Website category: movie
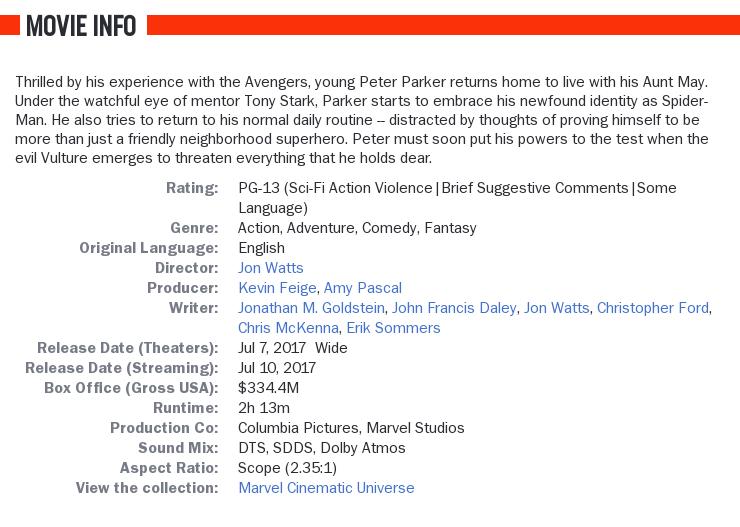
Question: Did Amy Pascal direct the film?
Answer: no

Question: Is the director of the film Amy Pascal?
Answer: no

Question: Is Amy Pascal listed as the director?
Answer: no

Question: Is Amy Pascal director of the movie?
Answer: no

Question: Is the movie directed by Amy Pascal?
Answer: no

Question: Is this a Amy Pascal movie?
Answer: no

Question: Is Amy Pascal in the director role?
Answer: no

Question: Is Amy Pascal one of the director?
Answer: no

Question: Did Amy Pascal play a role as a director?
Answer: no

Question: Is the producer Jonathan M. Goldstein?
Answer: no

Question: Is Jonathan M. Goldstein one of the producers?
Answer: no

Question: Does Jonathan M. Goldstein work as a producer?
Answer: no

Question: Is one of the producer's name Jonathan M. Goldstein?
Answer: no

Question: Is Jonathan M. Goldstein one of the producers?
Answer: no

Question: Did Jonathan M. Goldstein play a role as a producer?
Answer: no

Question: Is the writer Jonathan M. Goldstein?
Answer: yes

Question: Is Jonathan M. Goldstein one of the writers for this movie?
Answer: yes

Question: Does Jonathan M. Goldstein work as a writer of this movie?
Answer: yes

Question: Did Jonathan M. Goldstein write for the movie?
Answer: yes

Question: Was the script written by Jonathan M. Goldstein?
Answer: yes

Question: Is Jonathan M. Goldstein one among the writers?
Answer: yes

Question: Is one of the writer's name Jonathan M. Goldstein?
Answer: yes

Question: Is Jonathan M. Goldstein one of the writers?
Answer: yes

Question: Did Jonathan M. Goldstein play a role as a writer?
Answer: yes

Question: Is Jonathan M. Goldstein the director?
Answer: no

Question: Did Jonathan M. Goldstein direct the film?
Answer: no

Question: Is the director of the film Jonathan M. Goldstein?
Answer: no

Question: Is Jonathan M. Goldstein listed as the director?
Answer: no

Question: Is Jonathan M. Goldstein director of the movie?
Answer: no

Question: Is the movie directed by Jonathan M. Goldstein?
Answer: no

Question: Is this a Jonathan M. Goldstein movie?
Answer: no

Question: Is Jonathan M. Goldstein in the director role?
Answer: no

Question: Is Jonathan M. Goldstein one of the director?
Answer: no

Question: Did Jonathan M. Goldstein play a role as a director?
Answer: no

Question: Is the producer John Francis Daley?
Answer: no

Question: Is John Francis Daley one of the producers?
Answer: no

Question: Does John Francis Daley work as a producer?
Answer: no

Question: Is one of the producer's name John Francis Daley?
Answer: no

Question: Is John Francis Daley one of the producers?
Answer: no

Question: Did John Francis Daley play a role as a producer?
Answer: no

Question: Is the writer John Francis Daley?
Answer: yes

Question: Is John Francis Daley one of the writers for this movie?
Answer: yes

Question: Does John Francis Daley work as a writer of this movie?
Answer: yes

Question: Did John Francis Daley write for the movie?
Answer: yes

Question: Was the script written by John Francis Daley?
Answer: yes

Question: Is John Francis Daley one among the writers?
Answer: yes

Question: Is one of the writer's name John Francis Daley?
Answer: yes

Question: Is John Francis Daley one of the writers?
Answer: yes

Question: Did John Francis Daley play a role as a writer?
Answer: yes

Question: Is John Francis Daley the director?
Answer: no

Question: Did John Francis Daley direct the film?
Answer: no

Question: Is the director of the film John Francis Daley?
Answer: no

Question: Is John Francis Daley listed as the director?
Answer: no

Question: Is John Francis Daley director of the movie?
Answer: no

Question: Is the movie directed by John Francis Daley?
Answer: no

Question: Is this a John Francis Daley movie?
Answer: no

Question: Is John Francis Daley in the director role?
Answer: no

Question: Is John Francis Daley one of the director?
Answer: no

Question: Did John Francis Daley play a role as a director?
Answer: no

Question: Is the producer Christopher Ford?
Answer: no

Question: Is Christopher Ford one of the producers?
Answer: no

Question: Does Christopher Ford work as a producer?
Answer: no

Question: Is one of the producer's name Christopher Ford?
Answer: no

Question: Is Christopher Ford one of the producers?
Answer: no